Question: Below is the example of my table.I know its bad ..some website provided data like this.I need to convert to some better format.

So I want to loop through all cells and get its respective title.
for example output should be like..
'''
01001 - Dairy and Egg Products
01002 - Dairy and Egg Products
.
.
.
.
02001 - Spices and Herbs
02002 - Spices and Herbs
'''
My code so Far in php , I am sorry I searched in stackoverflow and google I am unbale to find answer and I have no Idea how to do it.Some help is appreciated.
'''
$qrelated= inputs("SELECT * FROM 'table'");
while($row = $qrelated->fetch_assoc())
{
}
'''
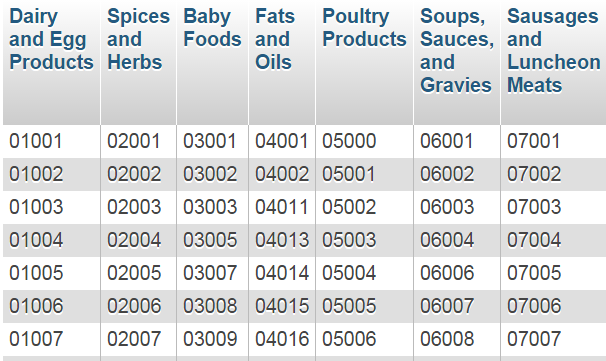
Answer: You can use a 'foreach' loop to print out each column heading and it's value for each row using something like this:
'''
foreach($row as $key => $value) {
echo $value." - ".$key;
}
'''